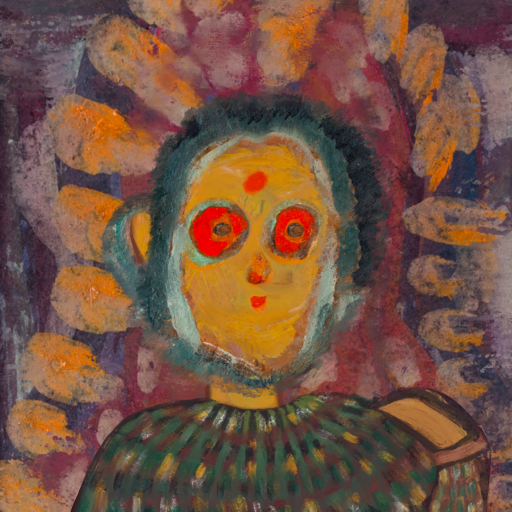
Background: Doll, Head And Neck Front: After_Raid, Face Front: Sisters, Bust: After_Raid, Hair Front: Boggyland, Head Accessory: Blank, Second Necklace: Blank, Necklace: Blank, Baby: Blank